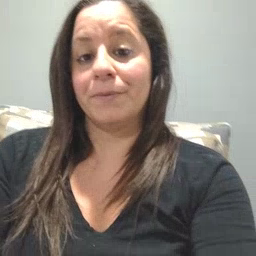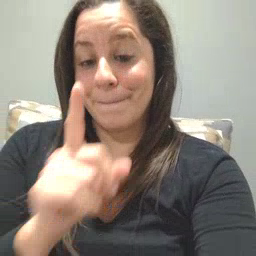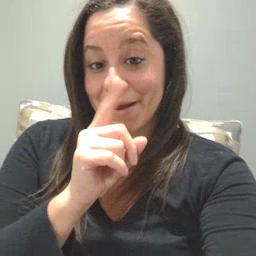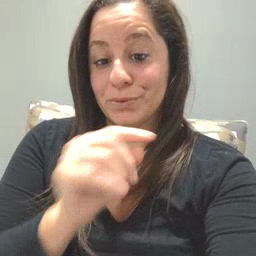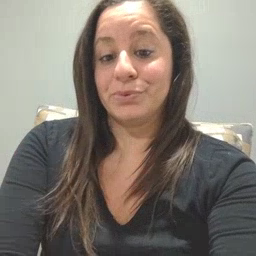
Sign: mouse